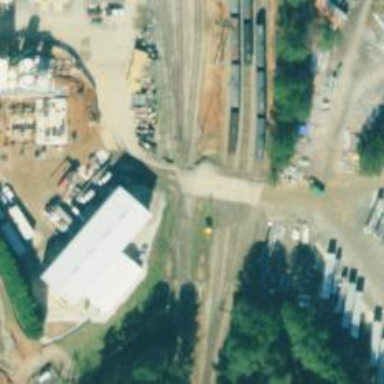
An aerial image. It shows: Railway spur service.